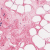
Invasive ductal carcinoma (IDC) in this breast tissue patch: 0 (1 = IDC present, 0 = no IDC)